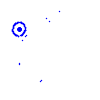
Particle: pion